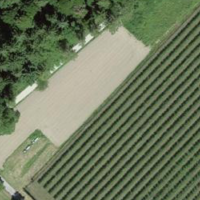
EUNIS habitat code: 52
Species observed at this site:
Artemisia vulgaris